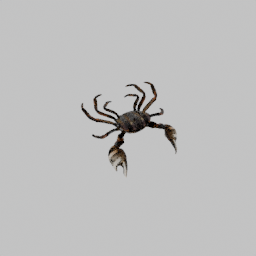
Label: animals